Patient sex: M
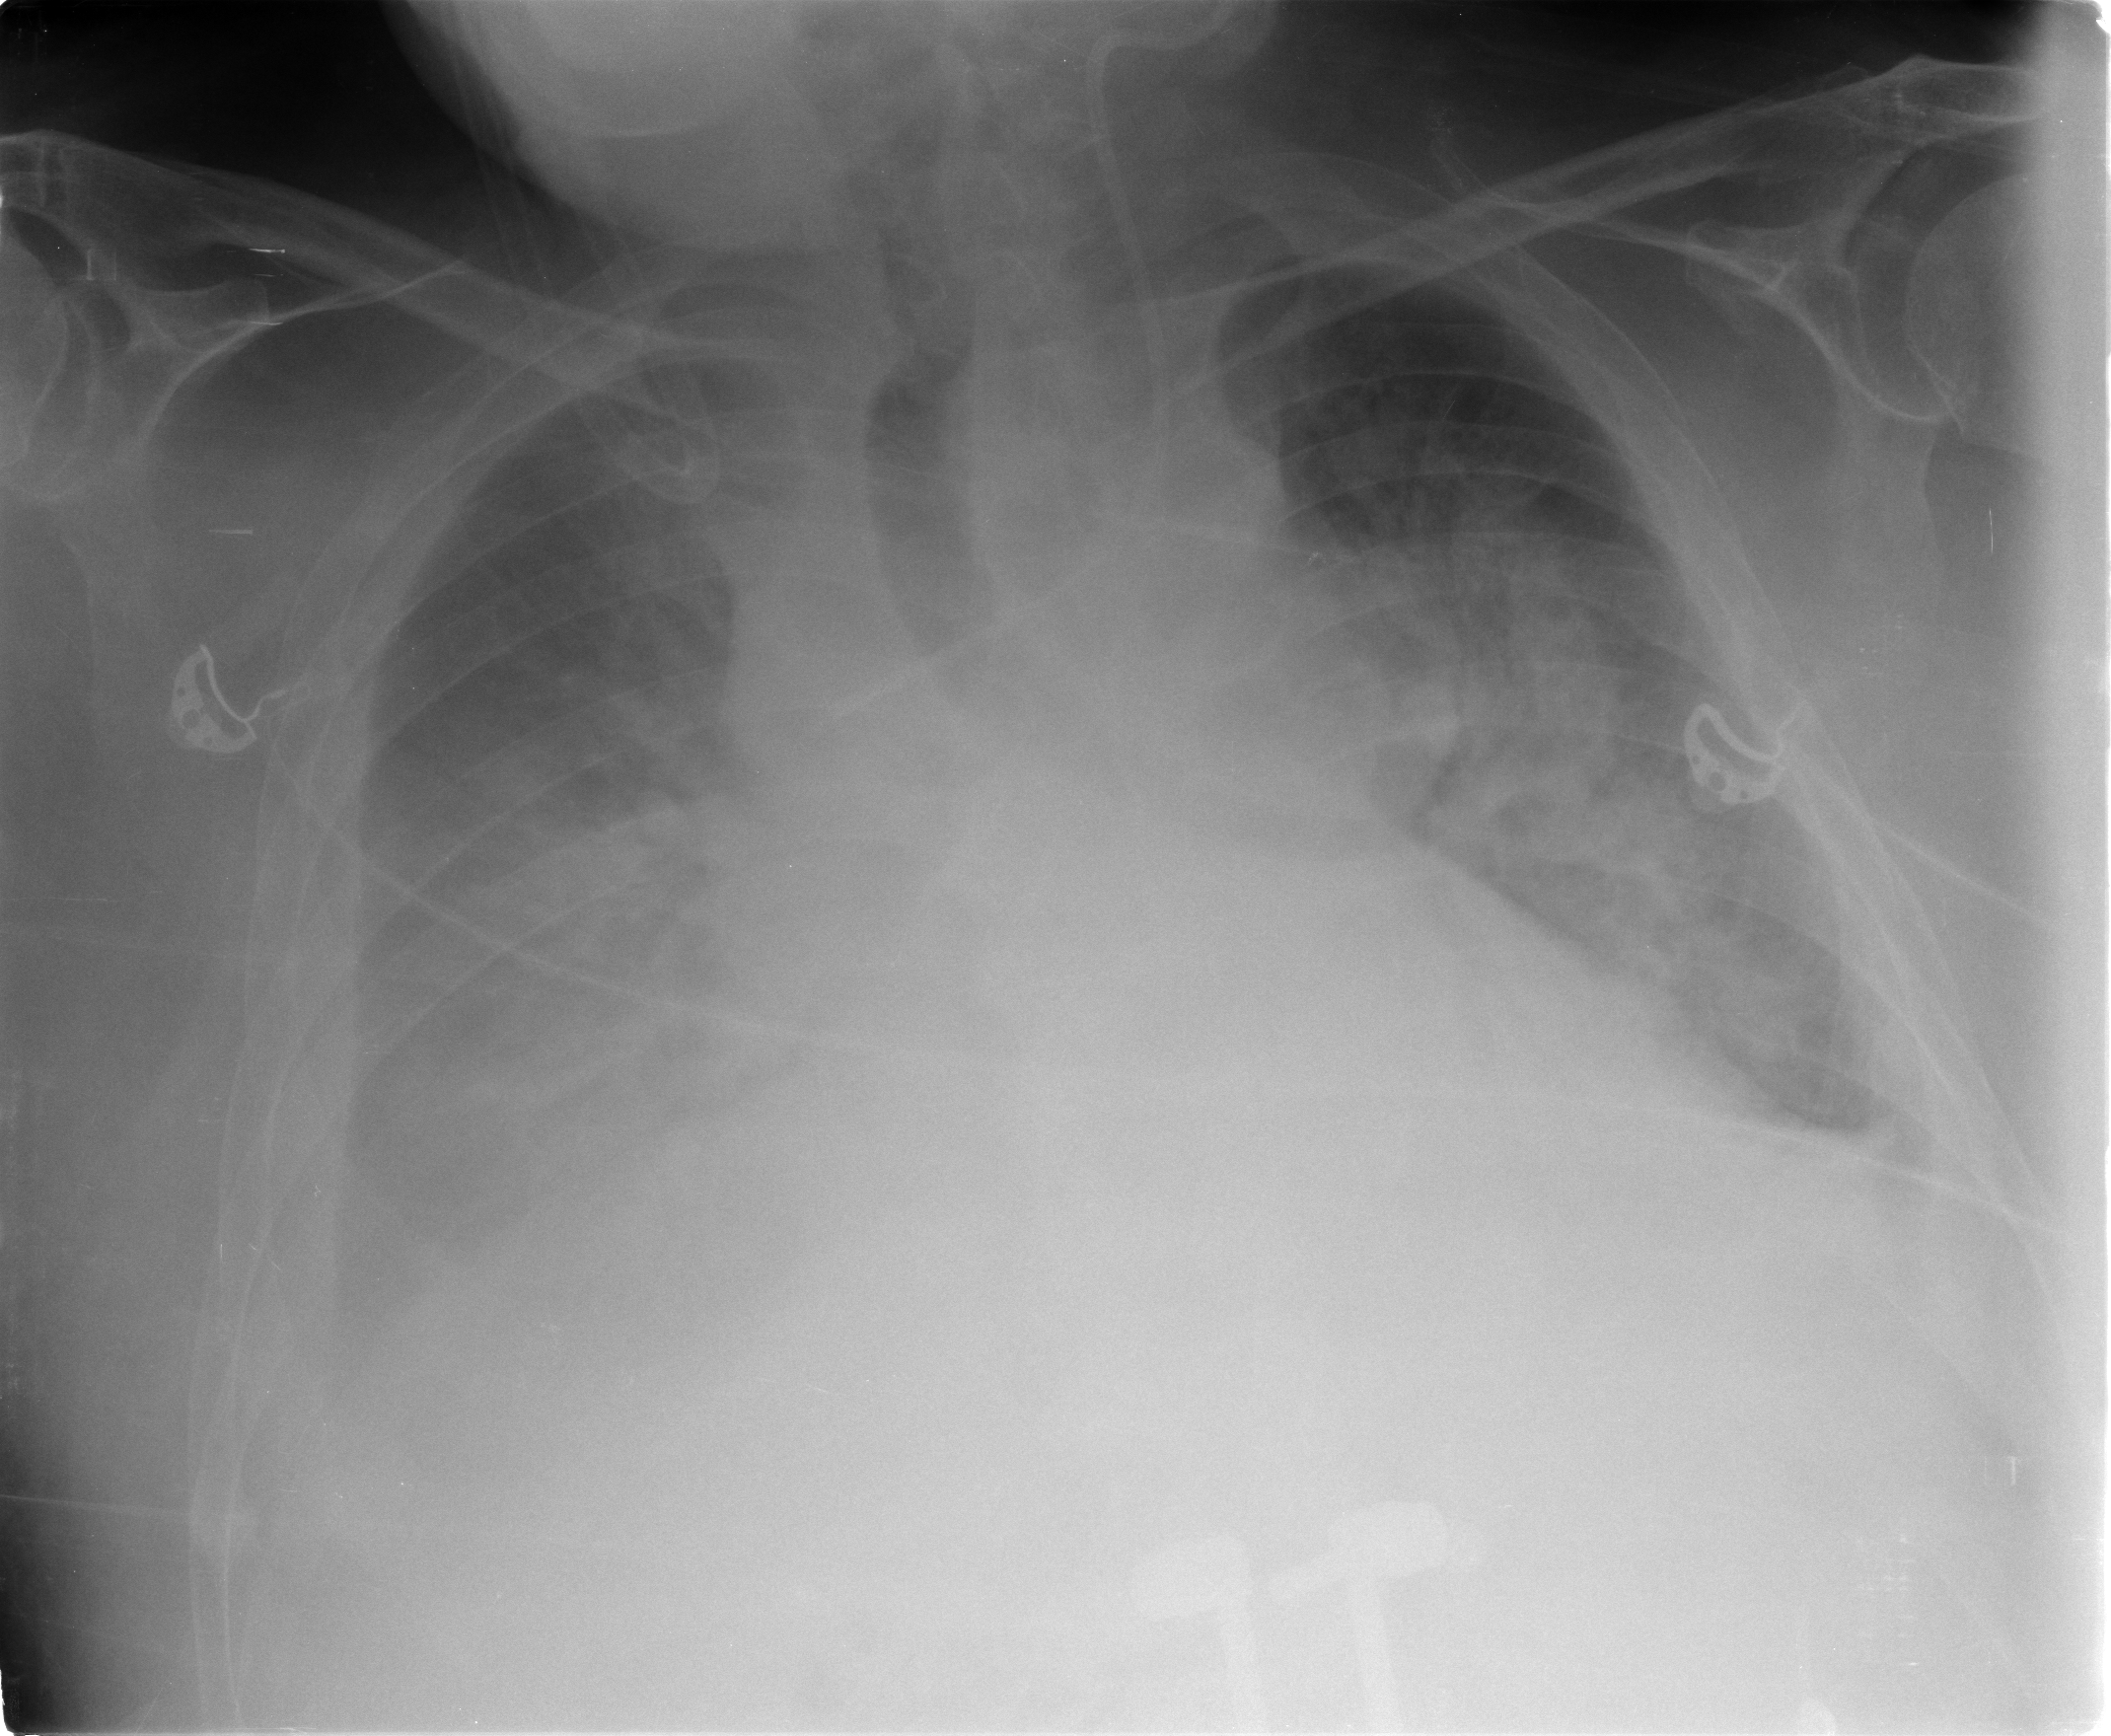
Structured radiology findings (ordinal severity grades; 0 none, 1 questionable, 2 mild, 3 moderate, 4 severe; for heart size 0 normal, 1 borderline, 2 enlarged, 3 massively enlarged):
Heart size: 2
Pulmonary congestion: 3
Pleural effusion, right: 3
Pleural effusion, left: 2
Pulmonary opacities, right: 2
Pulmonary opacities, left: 2
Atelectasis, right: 2
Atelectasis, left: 2